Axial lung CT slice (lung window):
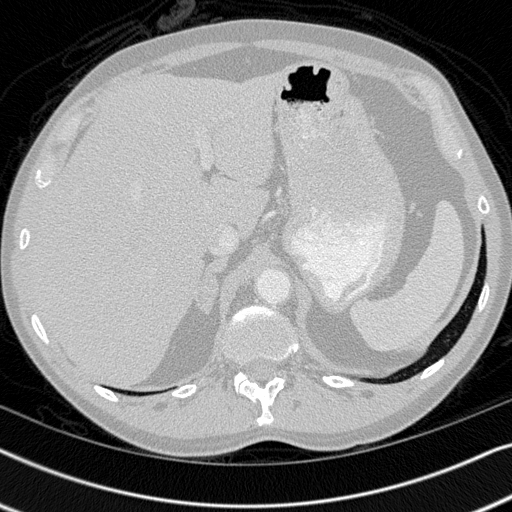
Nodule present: no